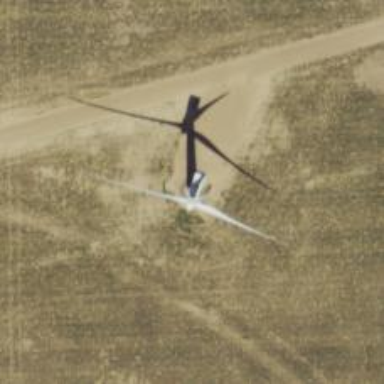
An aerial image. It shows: Wind generator powered by wind. The generator type is horizontal axis and it uses wind turbines.